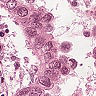
Metastatic tissue present: yes